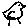
Label: bird